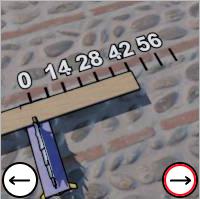
Task: length
Answer: 42
First scale value: 14.0